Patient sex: F
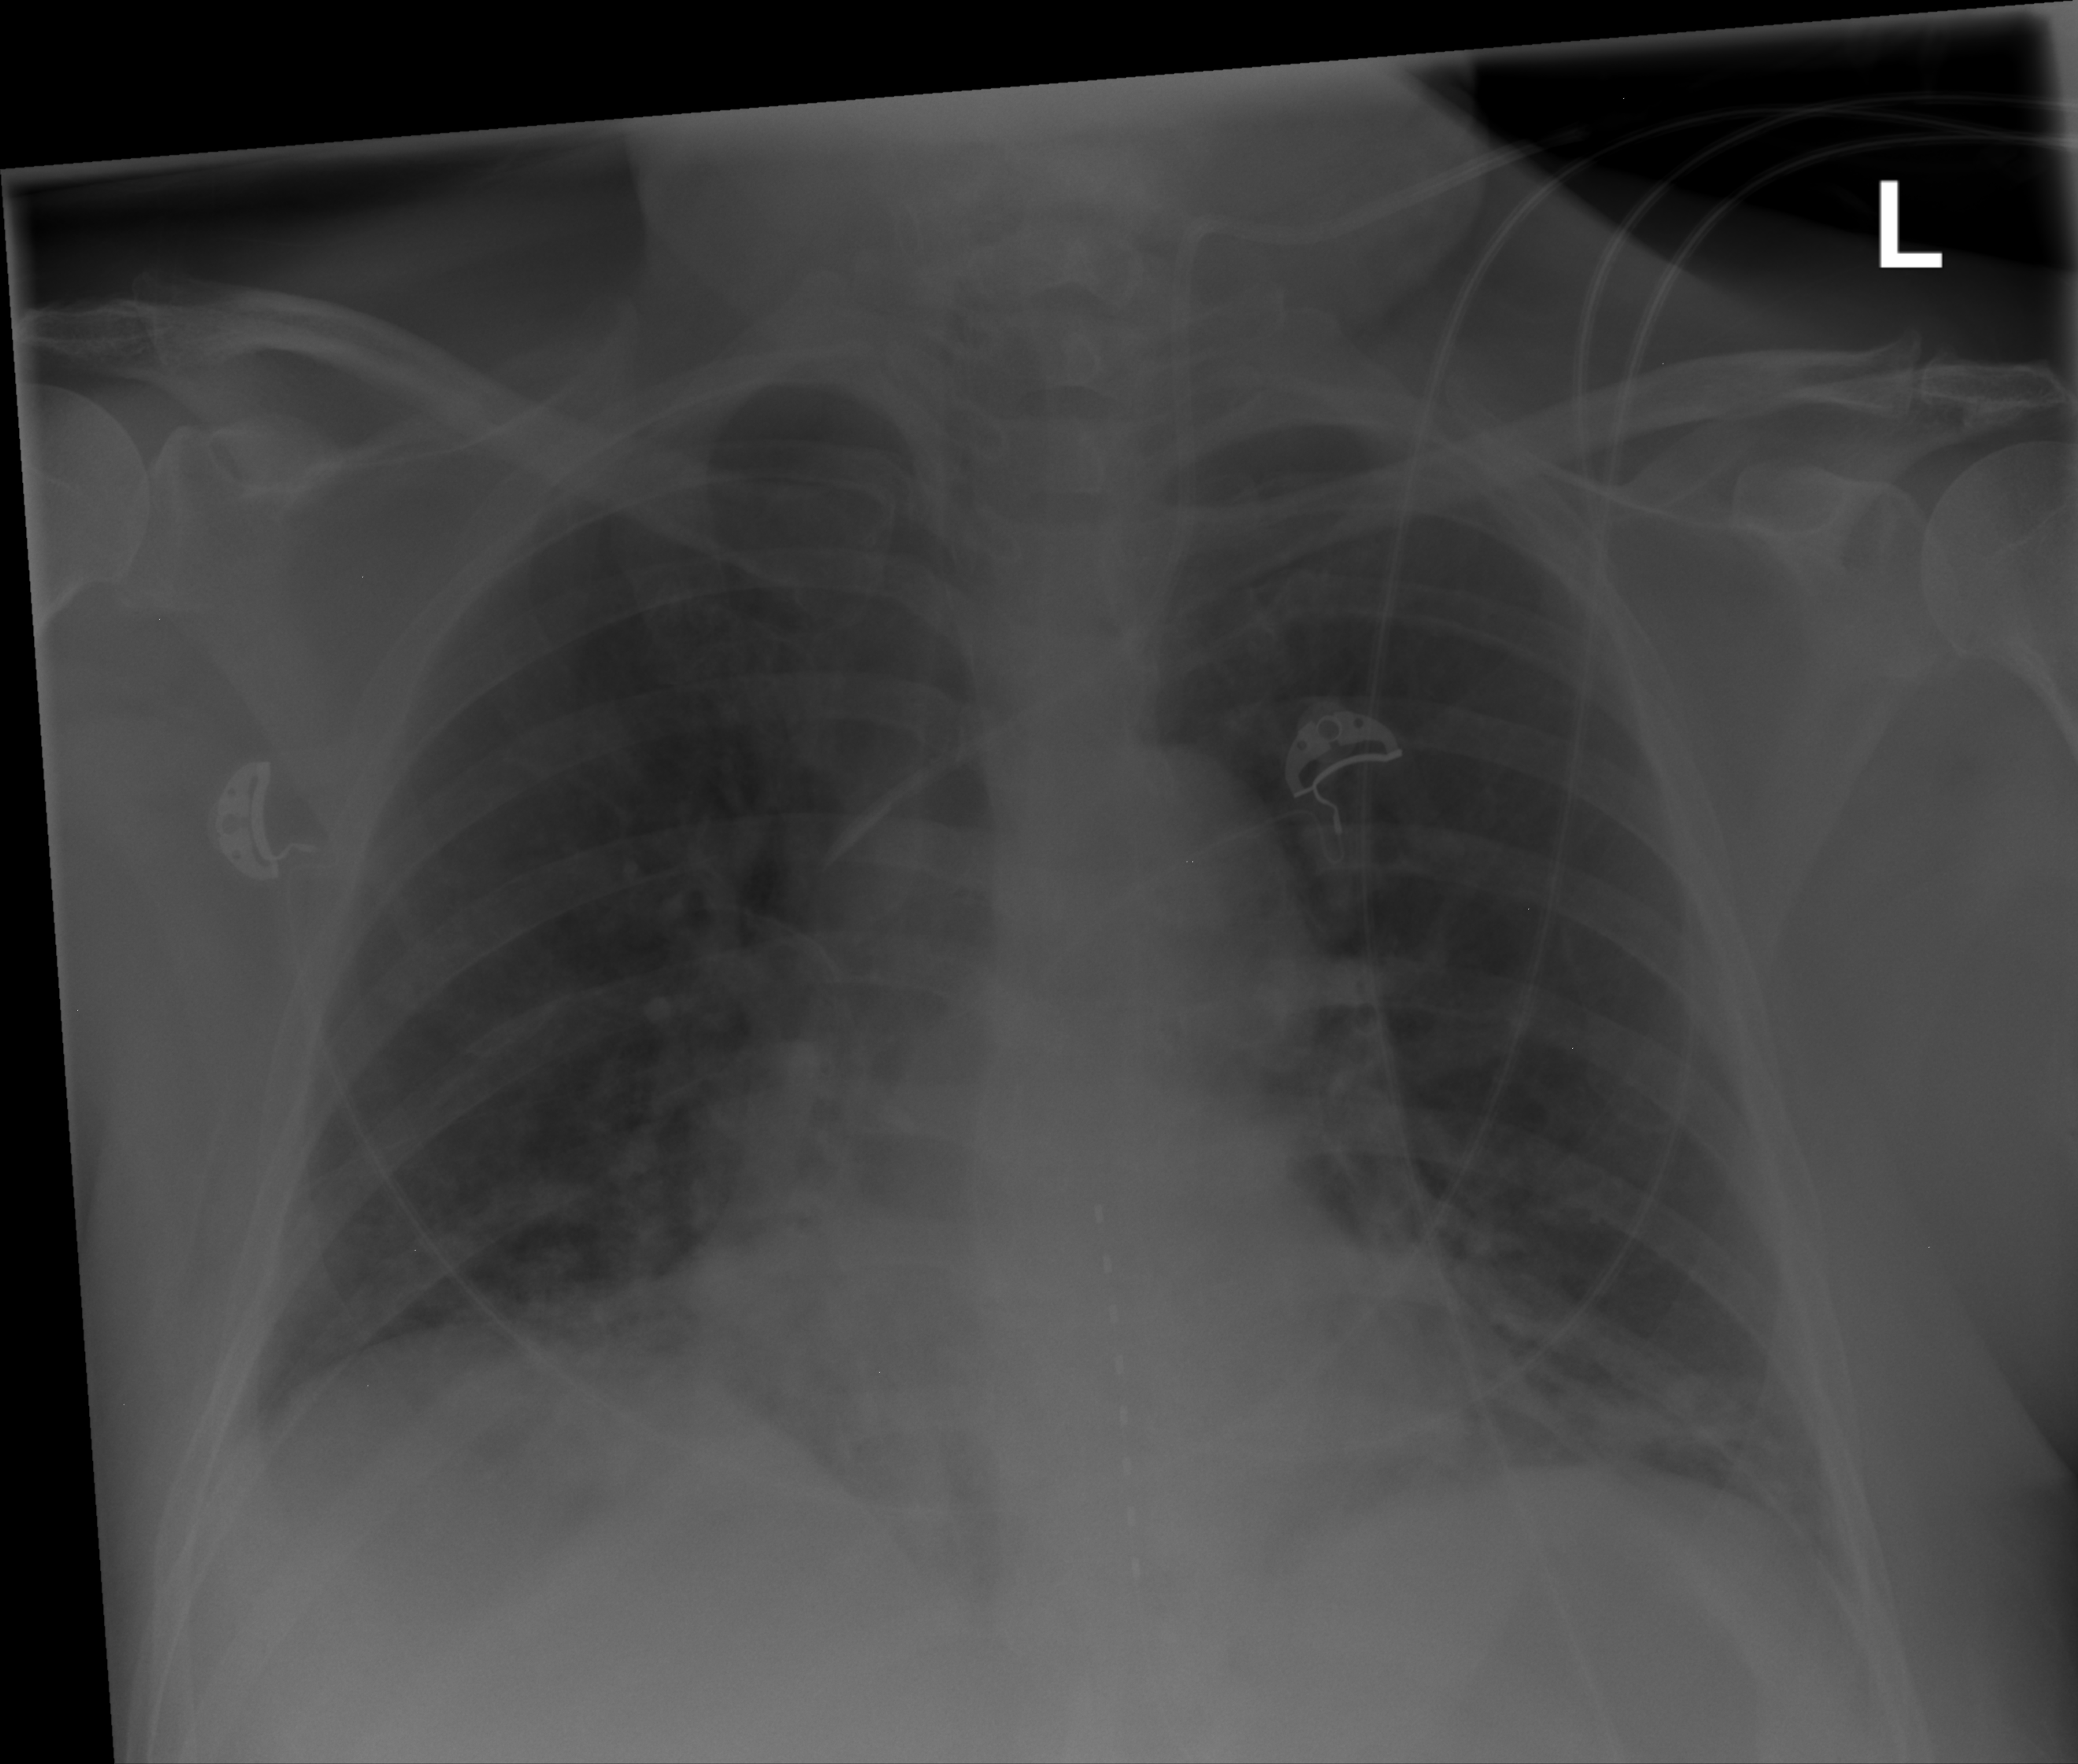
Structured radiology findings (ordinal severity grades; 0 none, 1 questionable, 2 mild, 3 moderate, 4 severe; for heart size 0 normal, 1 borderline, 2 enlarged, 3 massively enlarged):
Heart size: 0
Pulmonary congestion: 0
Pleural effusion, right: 0
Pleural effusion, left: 0
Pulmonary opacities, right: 3
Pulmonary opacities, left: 3
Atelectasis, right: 2
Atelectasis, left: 2